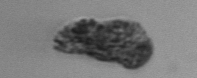
Label: fecal_pellet